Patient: sex M, age 57
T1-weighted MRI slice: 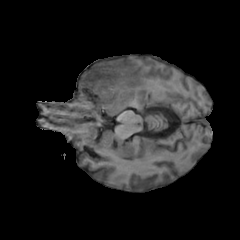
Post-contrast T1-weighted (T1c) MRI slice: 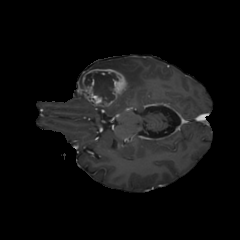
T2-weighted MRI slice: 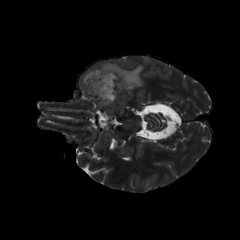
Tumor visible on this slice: yes
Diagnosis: Glioblastoma, IDH-wildtype
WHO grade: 4